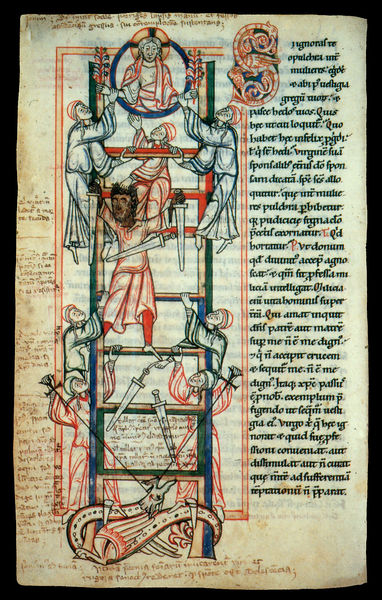
Titel: Speculum virginum
Institution: Köln, Historisches Archiv
Schlagwörter: blau, gelb, grün, menschen, schwarz, zeichnung, rot, tier, bild, zweige, kirche, gold, kreis, schrift, leiter, buch, kloster, sprossen, schwert, schwerter, text, initiale, buchseite, heiligenschein, kreuze, jesus, dolch, mittelalter, fall, lanzen, mönche, jünger, miniatur, drachen, drache, handschrift, latein, notizen, dolche, scherter, heilih, s, fraze